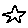
Label: star